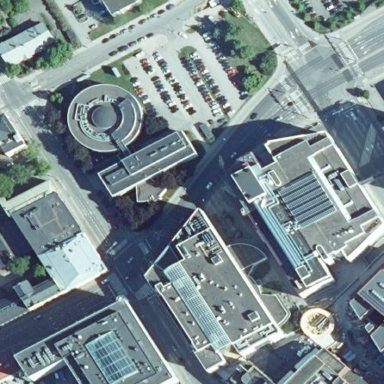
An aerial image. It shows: University building.